Question: I have modelled my mySQL tables to emulate inheritance between tables, for example:

Is there any good way to query for employees and output which type of employee they are?
The desired output would be:
'''
id name salary type
------------------------------------------------------------
1 John Doe 2000 executive
2 Jane Doe 1000 manager
3 Nick Carter 500 intern
'''
Any help appreciated!
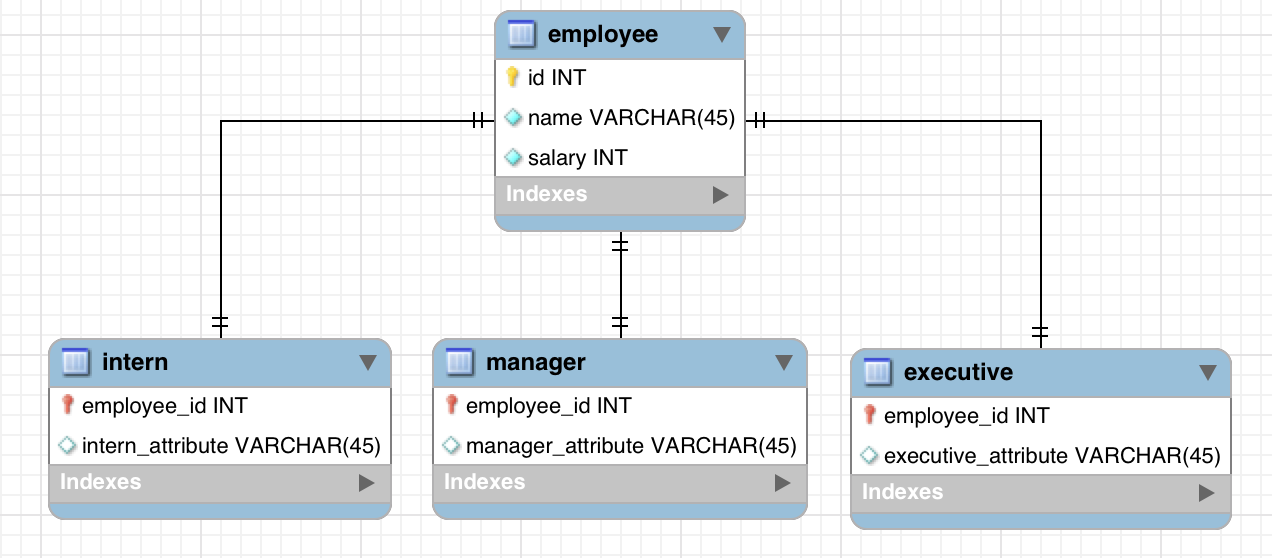
Answer: You could have one table for maintaining the type of the employe however in this case you can do as
'''
select
e.* ,
case
when i.employee_id is not null then 'intern'
when m.employee_id is not null then 'manager'
when ex.employee_id is not null then 'executive'
end as 'type'
from employee e
left join intern i on i.employee_id = e.id
left join manager m on m.employee_id = e.id
left join executive ex on ex.employee_id = e.id
'''